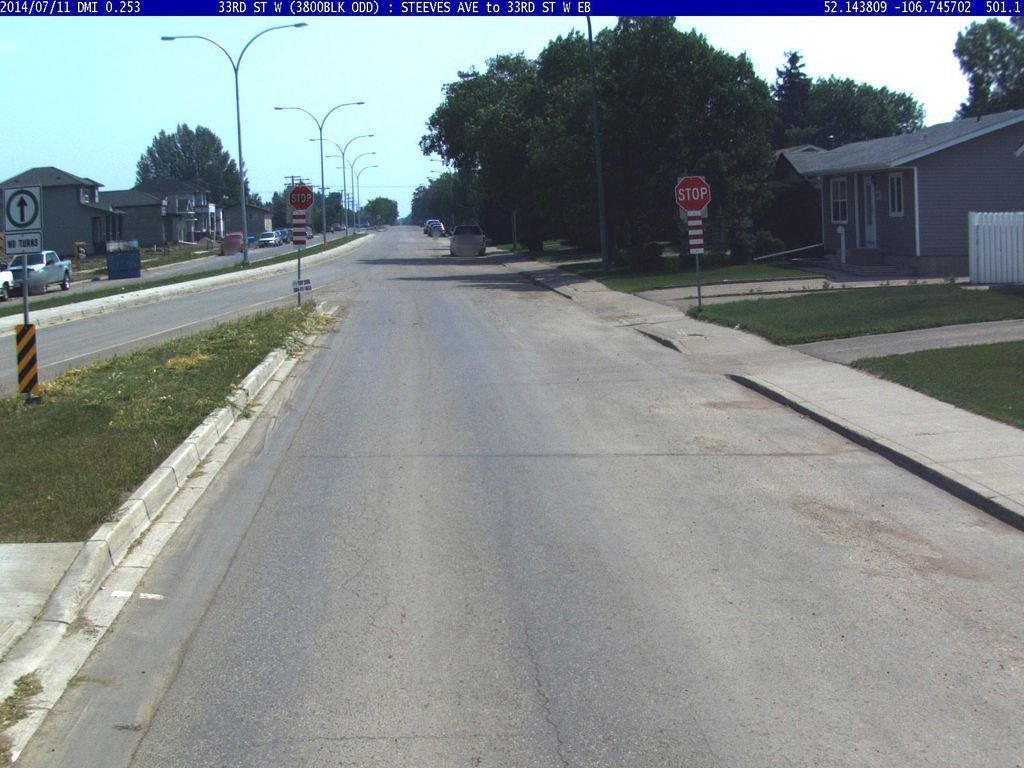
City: saskatoon